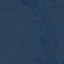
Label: Forest